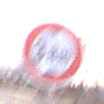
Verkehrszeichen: TatsaechlicheHoehe
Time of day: SunriseSunset
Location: Outdoor (Urban)
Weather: Clear
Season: NotSpecified
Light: Natural